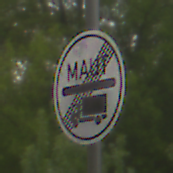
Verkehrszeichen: EndeMautpflicht
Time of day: MorningAfternoon
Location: Outdoor (Nature)
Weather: Overcast
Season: NotSpecified
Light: Natural